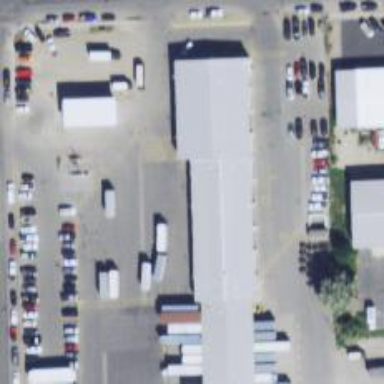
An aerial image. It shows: Post depot.